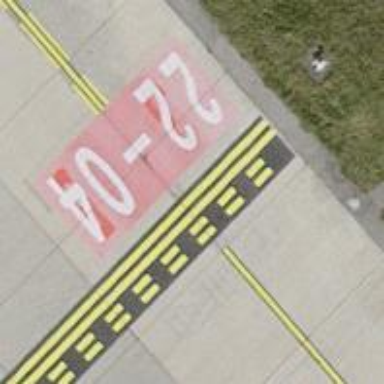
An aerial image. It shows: Runway holding position.